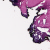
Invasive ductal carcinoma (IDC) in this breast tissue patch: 0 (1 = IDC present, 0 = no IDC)